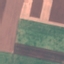
Label: AnnualCrop